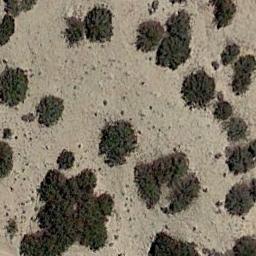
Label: chaparral